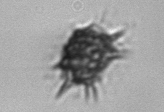
Label: Dictyocha